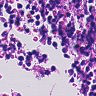
Metastatic tissue present: no